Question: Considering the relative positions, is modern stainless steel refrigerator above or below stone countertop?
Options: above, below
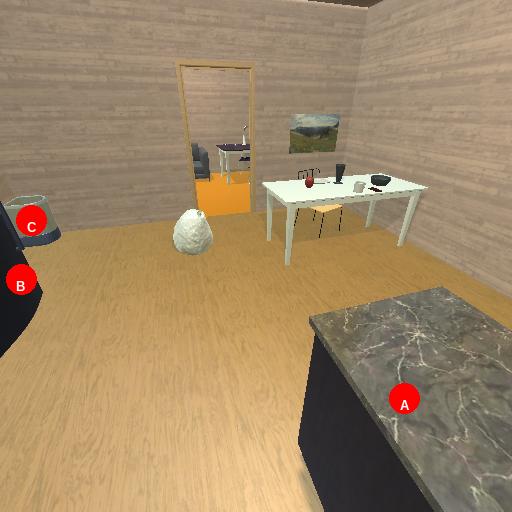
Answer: above